Question: I tried save images in folder like this, it saves different images but every next image have all names of previously images.
'''
db = h5py.File('results/Results.h5', 'r')
dsets = sorted(db['data'].keys())
for k in dsets:
db = get_data()
imnames = sorted(db['data'].keys())
slika = cv2.cvtColor(img, cv2.COLOR_BGR2RGB)
cv2.imwrite(f'spremljene_slike/ime_{imnames}.png', slika)
'''
So i tried like this and it saves different names but only last generated picture is imwrited in folder, so different names - the same picture
'''
NUM_IMG = -1
N = len(imnames)
global NUM_IMG
if NUM_IMG < 0:
NUM_IMG = N
start_idx,end_idx = 0,N #min(NUM_IMG, N)
**In different function:**
for u in range(start_idx,end_idx):
imname = imnames[u]
cv2.imwrite(f'spremljene_slike/ime_{imname}.png', imname)
'''

Can someone help, I can't figure out.
I have script which generate images with rendered text and save it in .h5 file, and then from there I want to save this pictures with corresponding names in different folder.
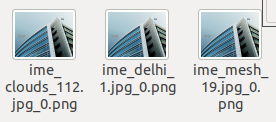
Answer: Don't see how this works at all. On line 1 you define 'db=h5py.File()', then on line 4, you redefine it as 'db=get_data()'. What is 'get_data()'?
It's hard to write code without the schema. Answer below is my best-guess assuming your images are datasets in 'db['data']' and you want to use the dataset names (aka keys) as the image names.
'''
with h5py.File('results/Results.h5', 'r') as db:
dsets = sorted(db['data'].keys())
for imname in dsets:
img_arr = db['data'][imname][()]
slika = cv2.cvtColor(img_arr, cv2.COLOR_BGR2RGB)
cv2.imwrite(f'spremljene_slike/ime_{imname}.png', slika)
'''
That should be all you need to do. You will get 1 .png for each dataset named 'ime_{imname}.png' (where 'imname' is the matching dataset name).
Also, you can eliminate all of the intermediate variables (dsets, img_arr and slika). Compress the code above into a few lines:
'''
with h5py.File('results/Results.h5', 'r') as db:
for imname in sorted(db['data'].keys()):
cv2.imwrite(f'spremljene_slike/ime_{imname}.png', cv2.cvtColor(db['data'][imname][()], cv2.COLOR_BGR2RGB))
'''